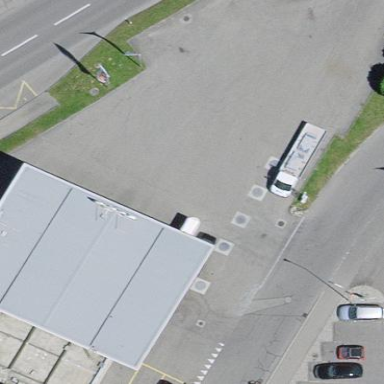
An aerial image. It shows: View of roof of building.